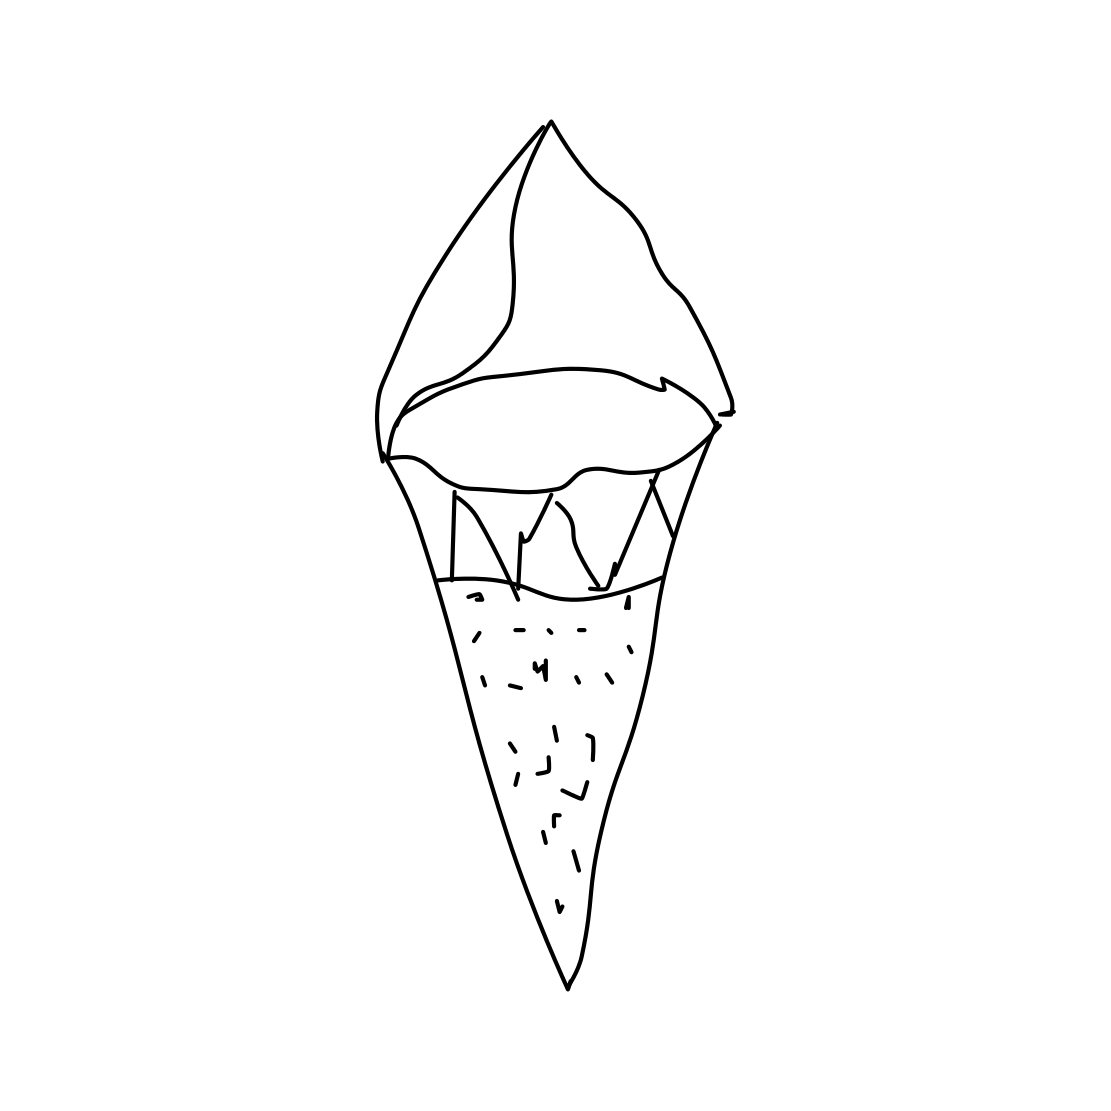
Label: ice-cream-cone